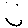
Label: smiley face